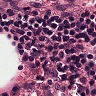
Metastatic tissue present: no